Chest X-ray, PA view. Patient: 6 years old, sex F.
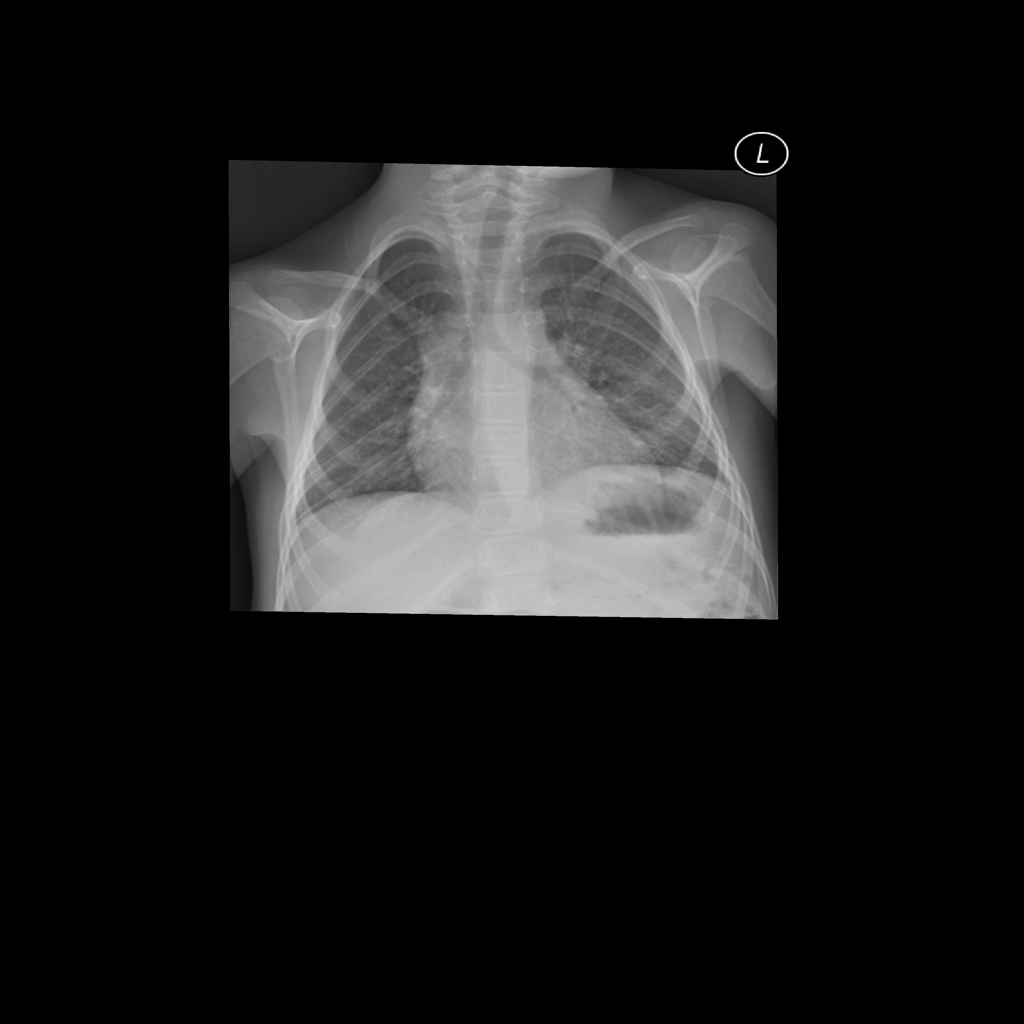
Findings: No Finding